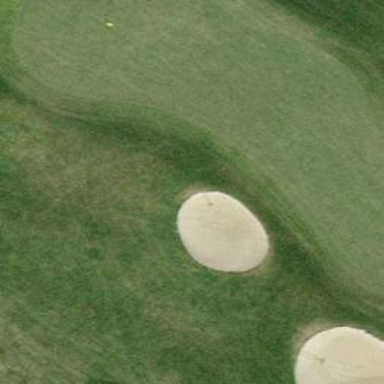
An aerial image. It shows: Golf green.